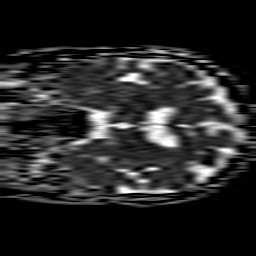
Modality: ADC
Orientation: coronal
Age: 59
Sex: female
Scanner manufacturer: philips
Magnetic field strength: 1.5 T
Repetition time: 3.679 s
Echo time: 0.09411 s